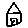
Label: house